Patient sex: M
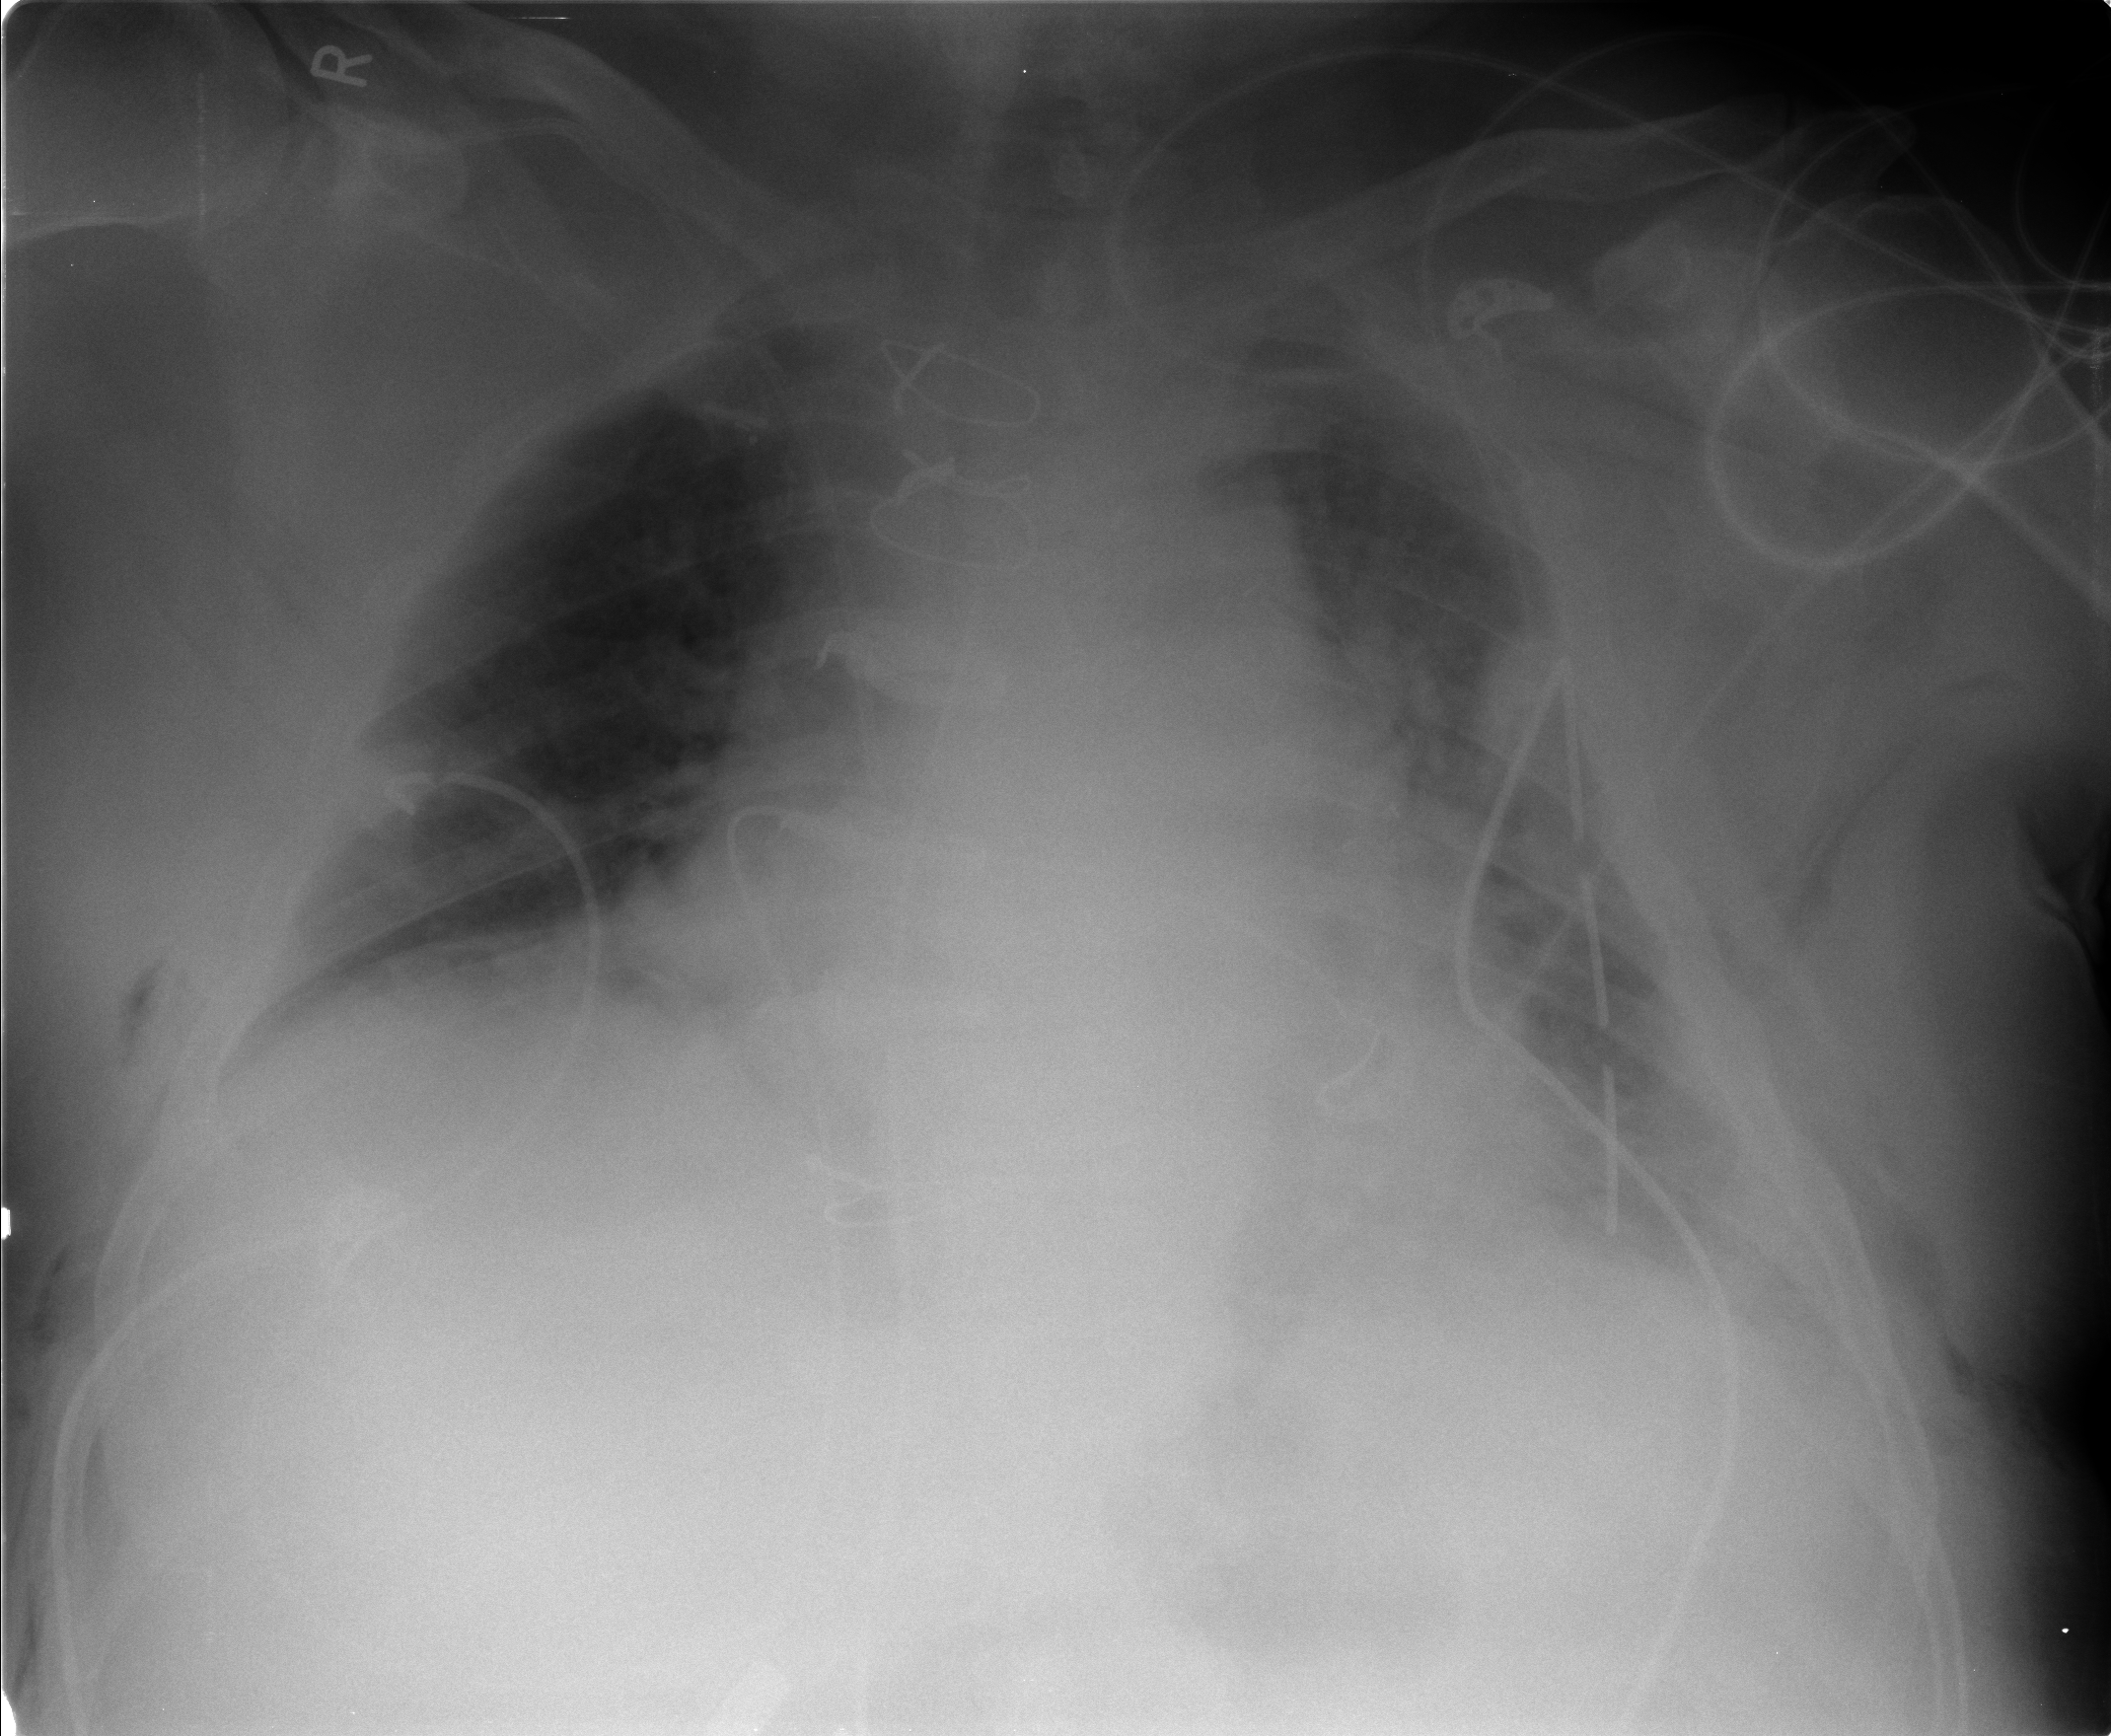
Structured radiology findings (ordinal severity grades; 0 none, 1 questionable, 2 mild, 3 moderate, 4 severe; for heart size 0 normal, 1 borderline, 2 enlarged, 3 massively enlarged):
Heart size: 2
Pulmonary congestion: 2
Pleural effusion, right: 0
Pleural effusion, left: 2
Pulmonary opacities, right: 0
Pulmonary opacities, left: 2
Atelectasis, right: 2
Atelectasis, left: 2